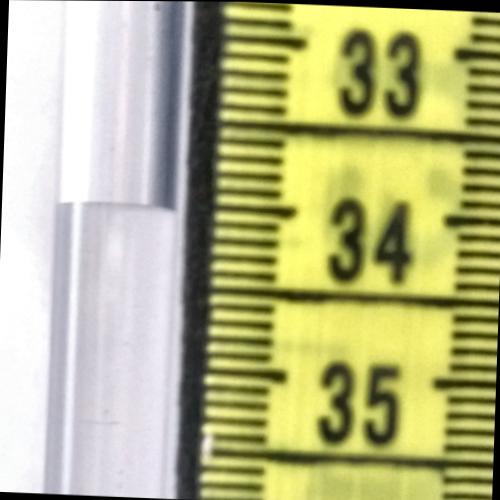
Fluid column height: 34.0 cm